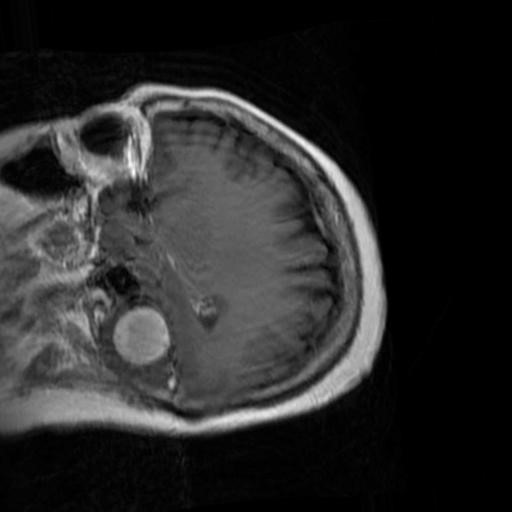
Label: brain_menin